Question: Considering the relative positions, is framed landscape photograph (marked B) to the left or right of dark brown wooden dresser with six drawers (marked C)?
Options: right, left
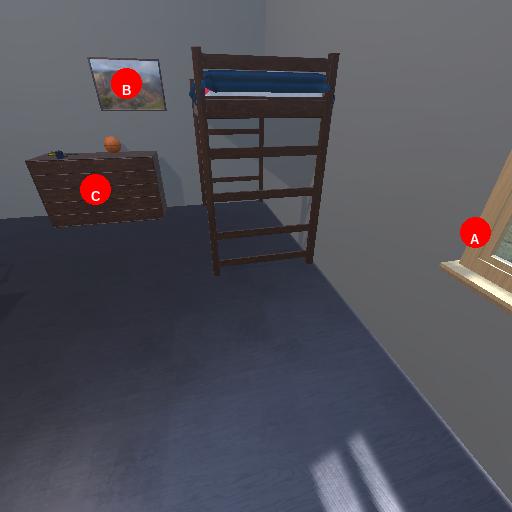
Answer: right